Question:
In the following form i want to accomplish two things
- When Post check box is ticked i.e. when post= true a query should run targeting the current record only and subtracting the amount with balance field in the customer table.UPDATE Customer INNER JOIN [Loan Payment] ON Customer.CUSID = [Loan Payment].CUSID SET Customer.CUSBalance = [Customer]![CUSBalance]-[Forms]![Loan Payment]![Amount]
WHERE (((Customer.CUSID)=[Forms]![Loan Payment]![CUSID]));
BUT INSTEAD THE WHEN THE QUERY IS EXECUTED FOR EXAMPLE ON LP6 INSTEAD OF [BALANCE]-20 IT DOES BALANCE-110 i.e. THE QUERY IS RUNNING ON ALL FIELDS
-
AND I FOUND THAT CONDITIONAL FORMATTING CANNOT BE APPLIED TO TEXT BOXES
1. I would like to know if i can achieve what i want and how?
2. Any workaround or alternative solution to what i am currently trying to achiee.
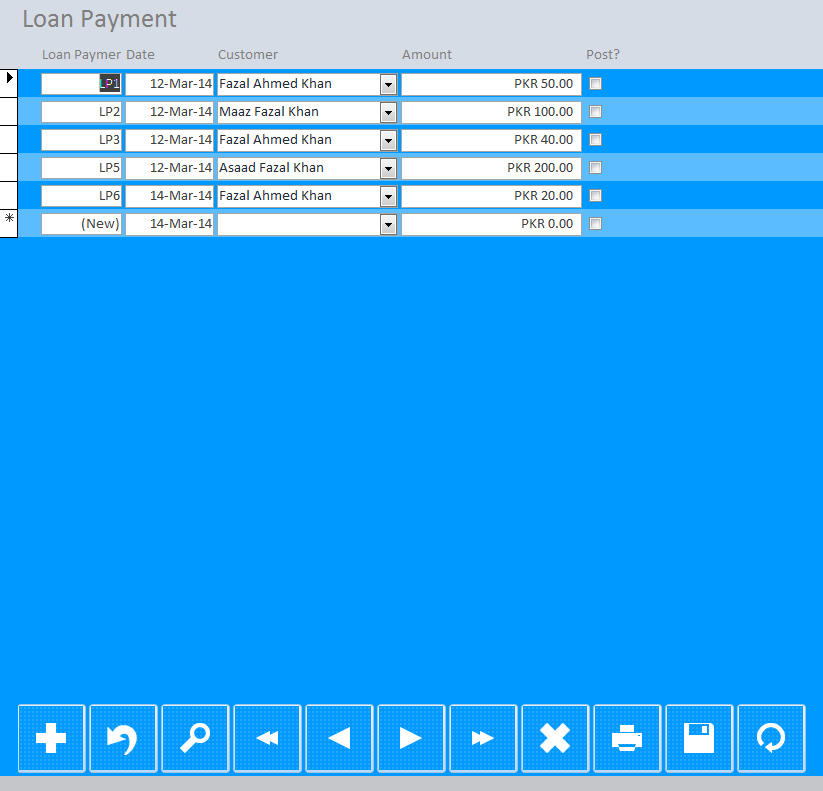
Answer: Firstly, I was using the wrong SQL.
'''
UPDATE Customer SET Customer.CUSBalance = [Customer]![CUSBalance]-[Forms]![Loan Payment]![Amount]
WHERE (((Customer.CUSID)=[Forms]![Loan Payment]![CUSID]));
'''
Secondly I found that conditional formatting can not be applied to check boxes so I had to find a workaround and I found three.
I locked the 'Post' check box and introduced a button which if 'Post = false' would run the query and make 'Post = True'

I used on the post button [on click procedure]
'''
Private Sub Command19_Click()
If Me.Post = False Then
DoCmd.SetWarnings False
DoCmd.OpenQuery "updateCustomerLoan"
DoCmd.SetWarnings True
Me.Post = True
MsgBox ("Record has been Posted")
ElseIf Me.Post = True Then
MsgBox ("Record has already been posted")
End If
End Sub
'''
I applied the following code on 'post_update()' where I wrote two queries one do query (update) and one undo query (update)
'''
Private Sub Post_AfterUpdate()
If Me.Post = True Then
DoCmd.SetWarnings False
DoCmd.OpenQuery "payLoanONpost"
DoCmd.SetWarnings True
MsgBox ("The record has been posted")
ElseIf Me.Post = False Then
DoCmd.SetWarnings False
DoCmd.OpenQuery "unpayLoanONunpost"
DoCmd.SetWarnings True
MsgBox ("Record has been unposted")
End If
End Sub
'''
Here I only used one update query
'''
Private Sub Post_AfterUpdate()
If Me.Post = True Then
DoCmd.SetWarnings False
DoCmd.OpenQuery "payLoanONpost"
DoCmd.SetWarnings True
MsgBox ("The record has been posted")
ElseIf Me.Post = False Then
MsgBox ("The record cannot unposted")
Me.Post = True
End If
End Sub
'''